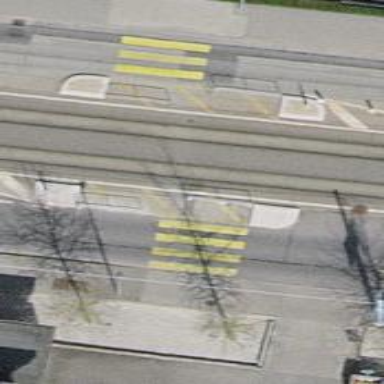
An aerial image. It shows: Uncontrolled zebra crossing on the road.